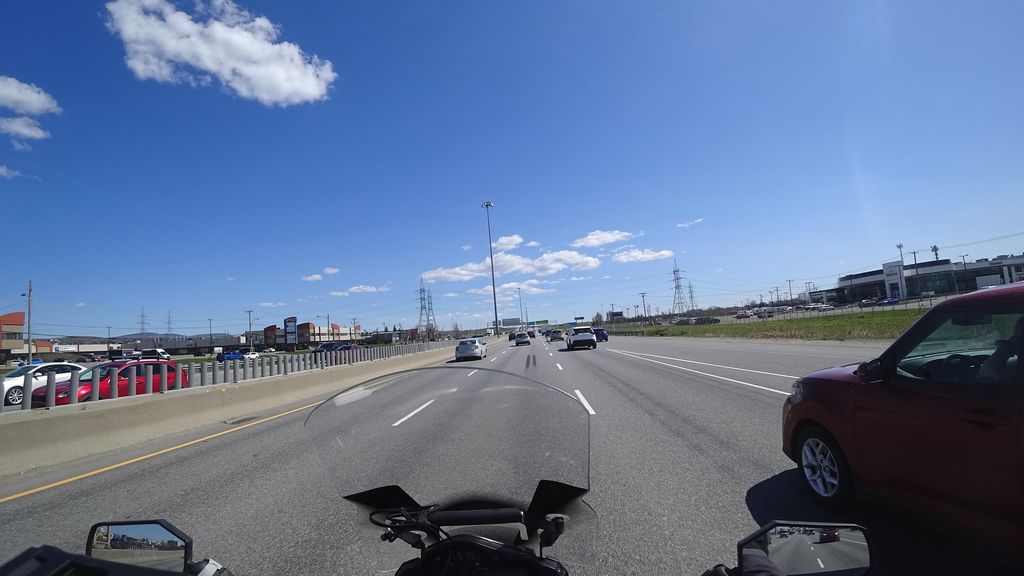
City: quebec_city